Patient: sex F, age 53
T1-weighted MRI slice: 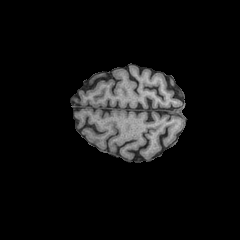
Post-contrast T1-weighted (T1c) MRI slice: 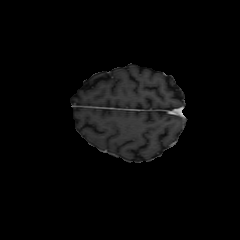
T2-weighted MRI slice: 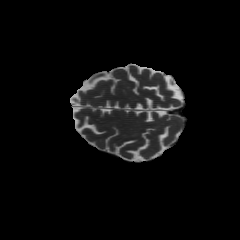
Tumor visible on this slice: no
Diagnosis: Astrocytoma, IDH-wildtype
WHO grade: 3